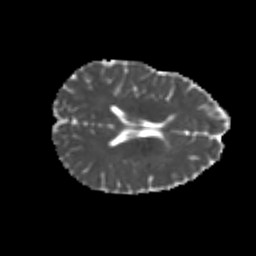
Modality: MD
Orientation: axial
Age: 24
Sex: female
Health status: healthy
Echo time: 0.074 s